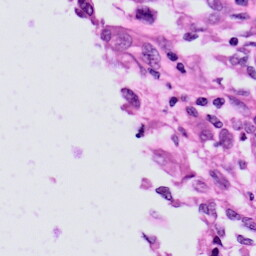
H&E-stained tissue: Skin